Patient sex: M
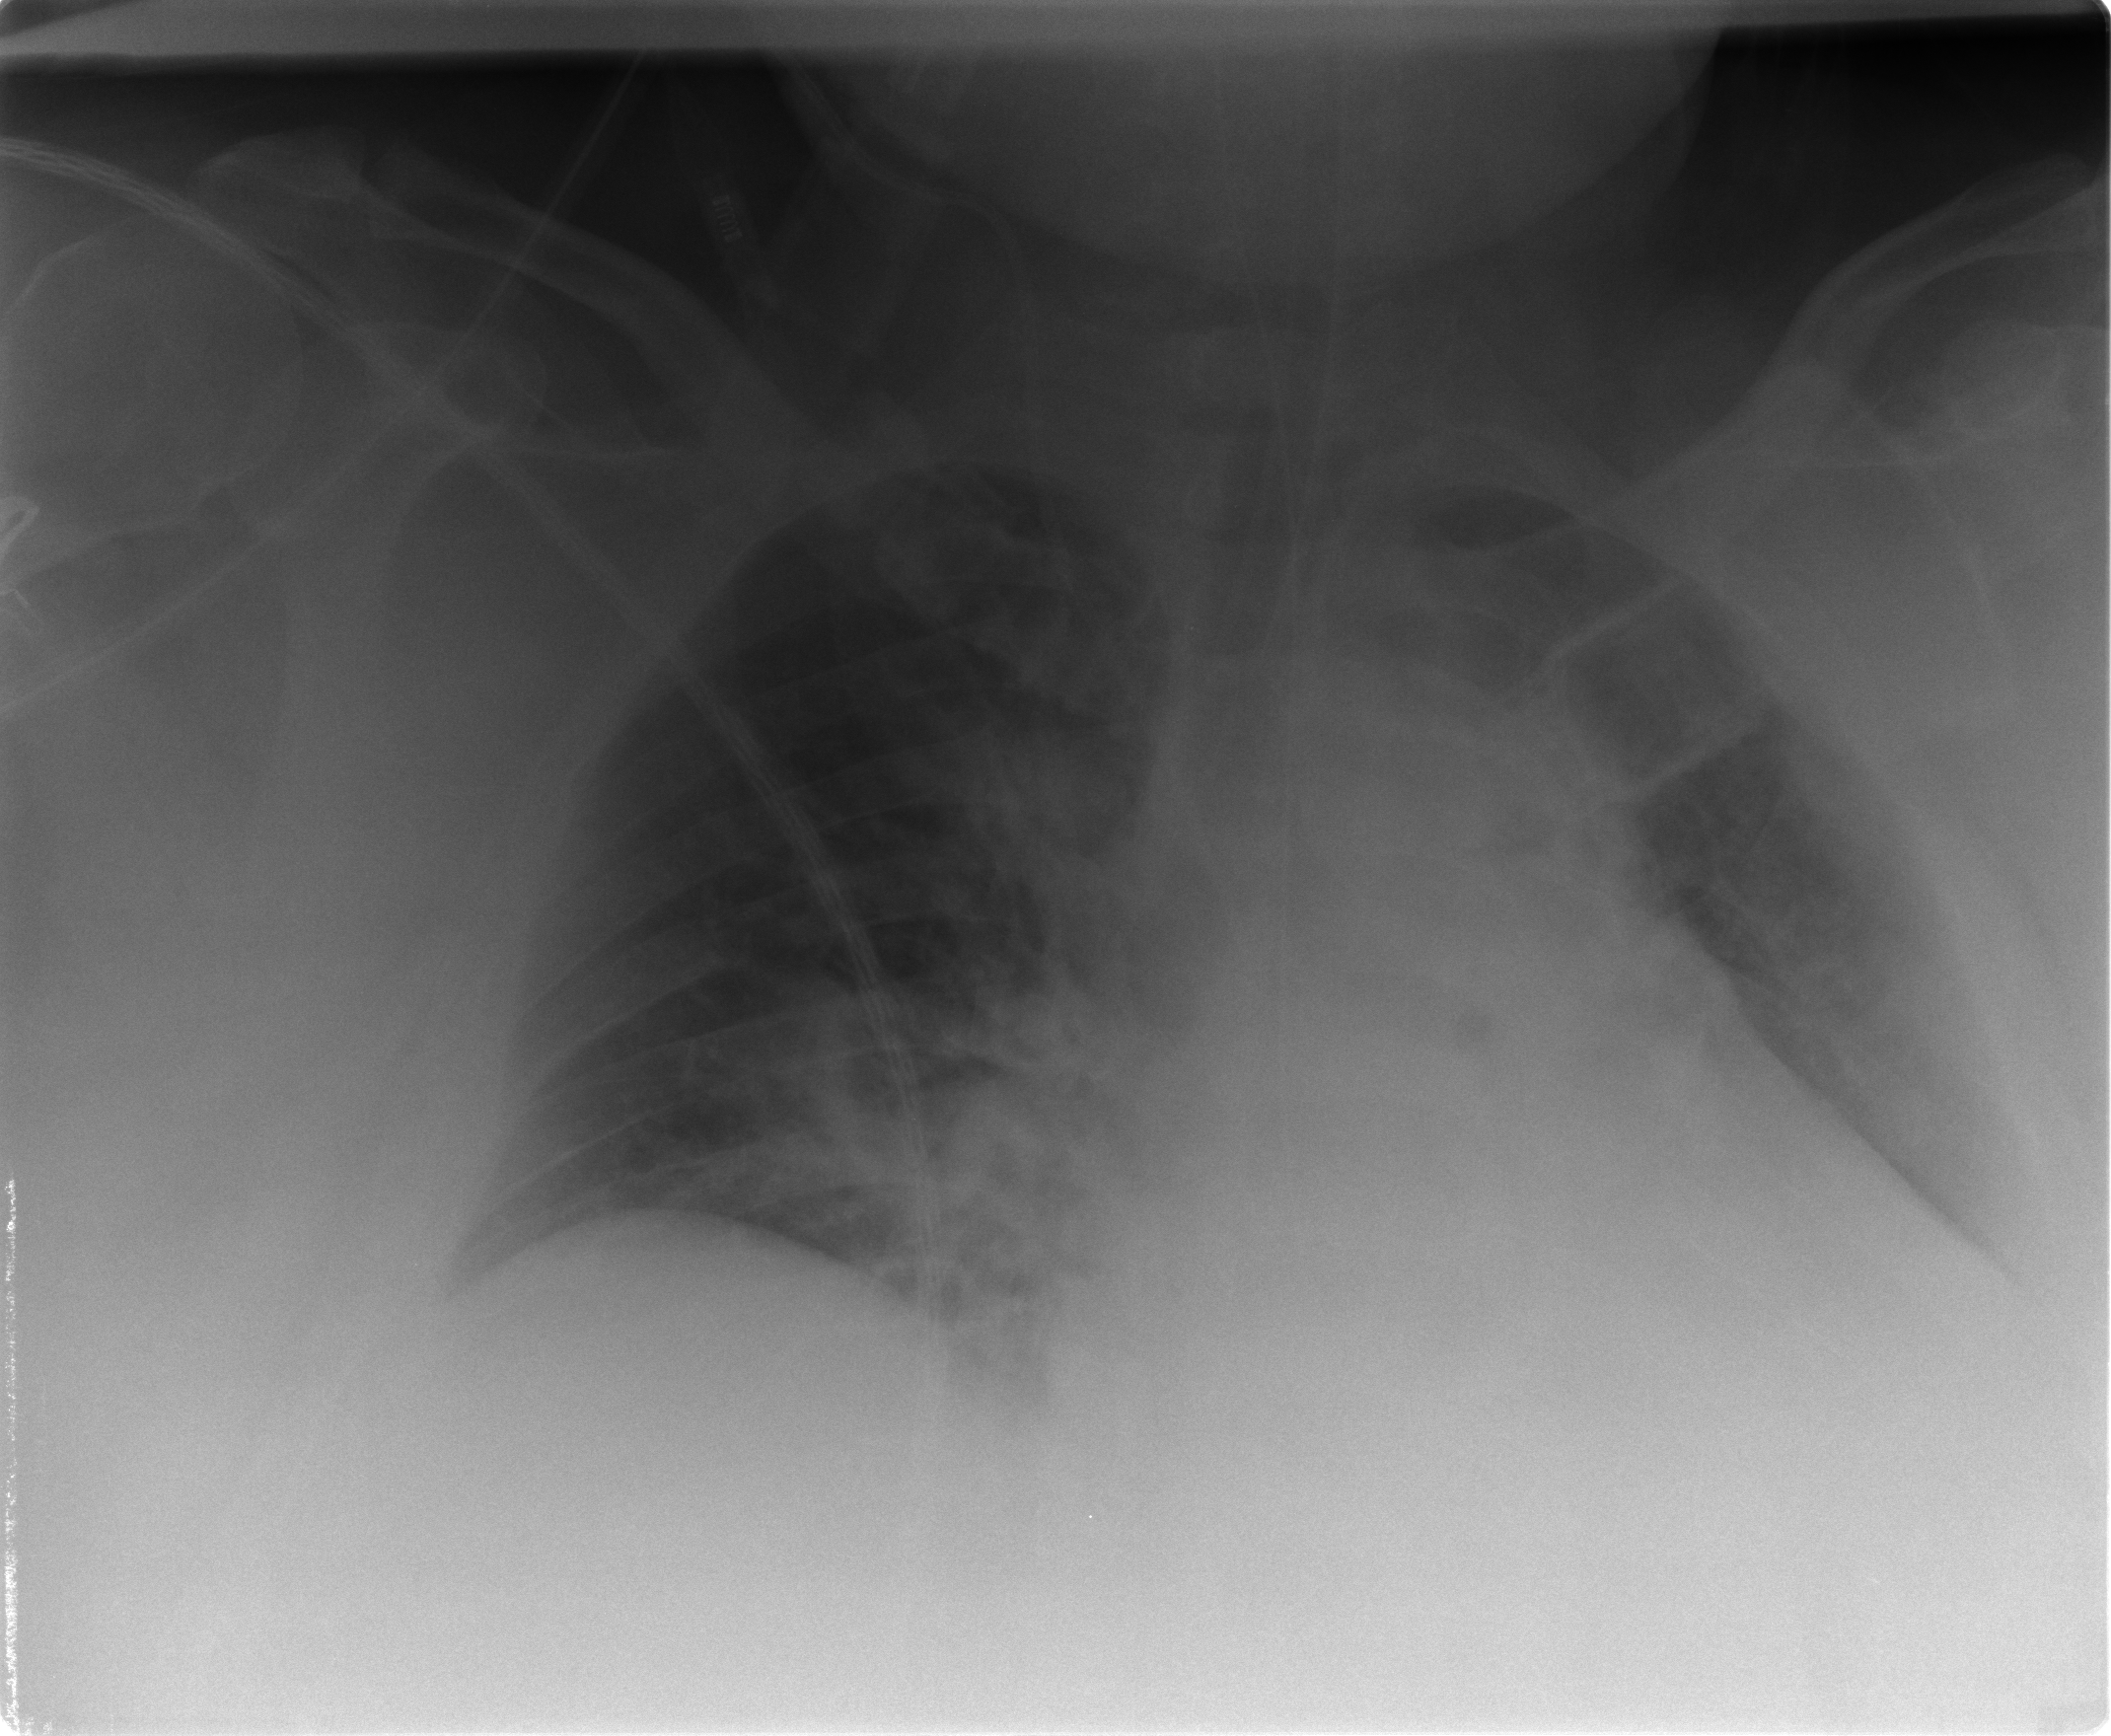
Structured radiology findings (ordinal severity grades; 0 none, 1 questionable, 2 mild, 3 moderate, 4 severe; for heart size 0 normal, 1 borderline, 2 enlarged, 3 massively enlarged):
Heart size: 2
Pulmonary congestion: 2
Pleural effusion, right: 0
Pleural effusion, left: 2
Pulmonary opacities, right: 0
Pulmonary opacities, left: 0
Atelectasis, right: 0
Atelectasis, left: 0